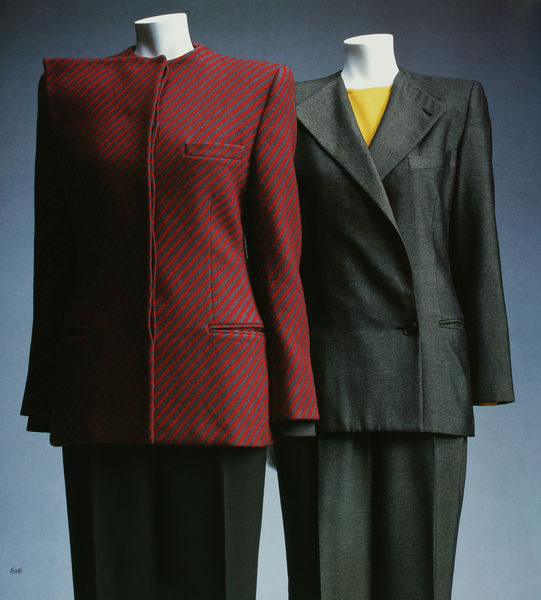
Titel: Hosenanzüge
Künstler: Giorgio Armani
Standort: Kyoto (Japan)
Institution: Kyoto Costume Institute
Schlagwörter: mann, frauen, gelb, frau, grau, männer, schwarz, rot, mode, anzug, anzüge, hemd, hose, falten, kleidung, kragen, ärmel, hals, gewand, kostüm, stoff, stoffe, schulter, schultern, zwei, hosen, hemden, falte, polster, gestreift, streifen, jacket, foto, fotografie, jacken, tasche, puppe, taschen, tailliert, shirt, blazer, hosenanzug, hosenanzüge, bügelfalte, schulterpolster, modenschau, gau, bügelfalten, bundfalte, shirts, anzge, anzäge